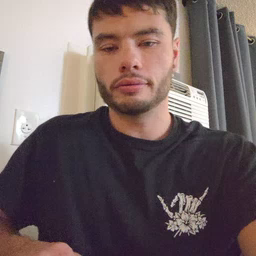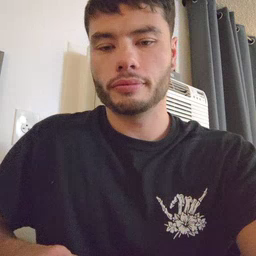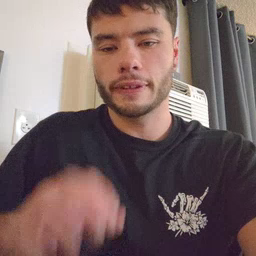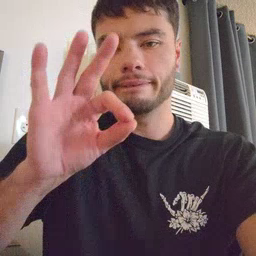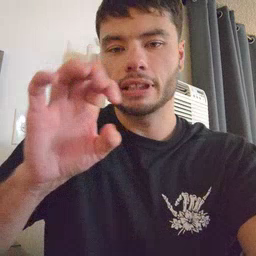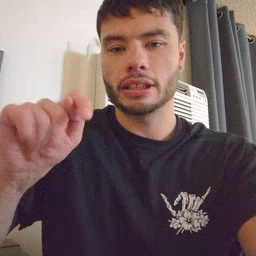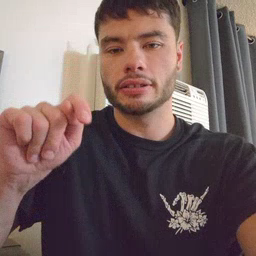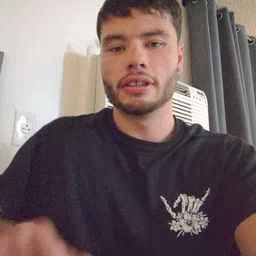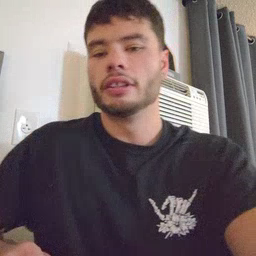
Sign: feet